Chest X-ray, PA view. Patient: 61 years old, sex M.
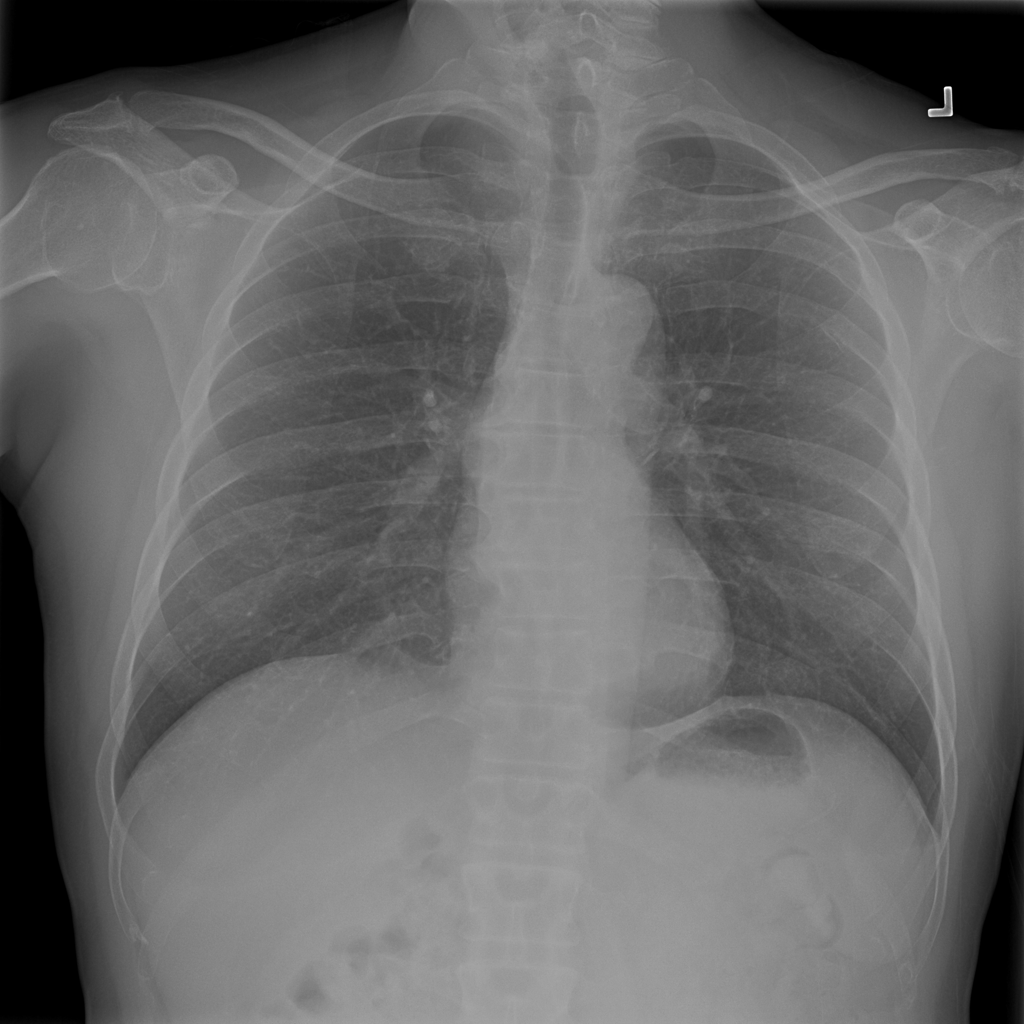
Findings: No Finding